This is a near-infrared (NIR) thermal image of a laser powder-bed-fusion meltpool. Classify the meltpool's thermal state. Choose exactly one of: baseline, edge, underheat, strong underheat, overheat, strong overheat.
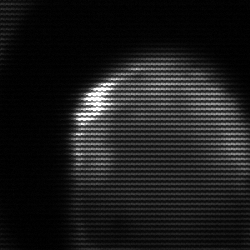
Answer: edge